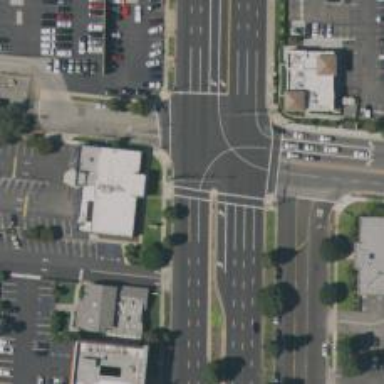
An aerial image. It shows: Marked road crossing.